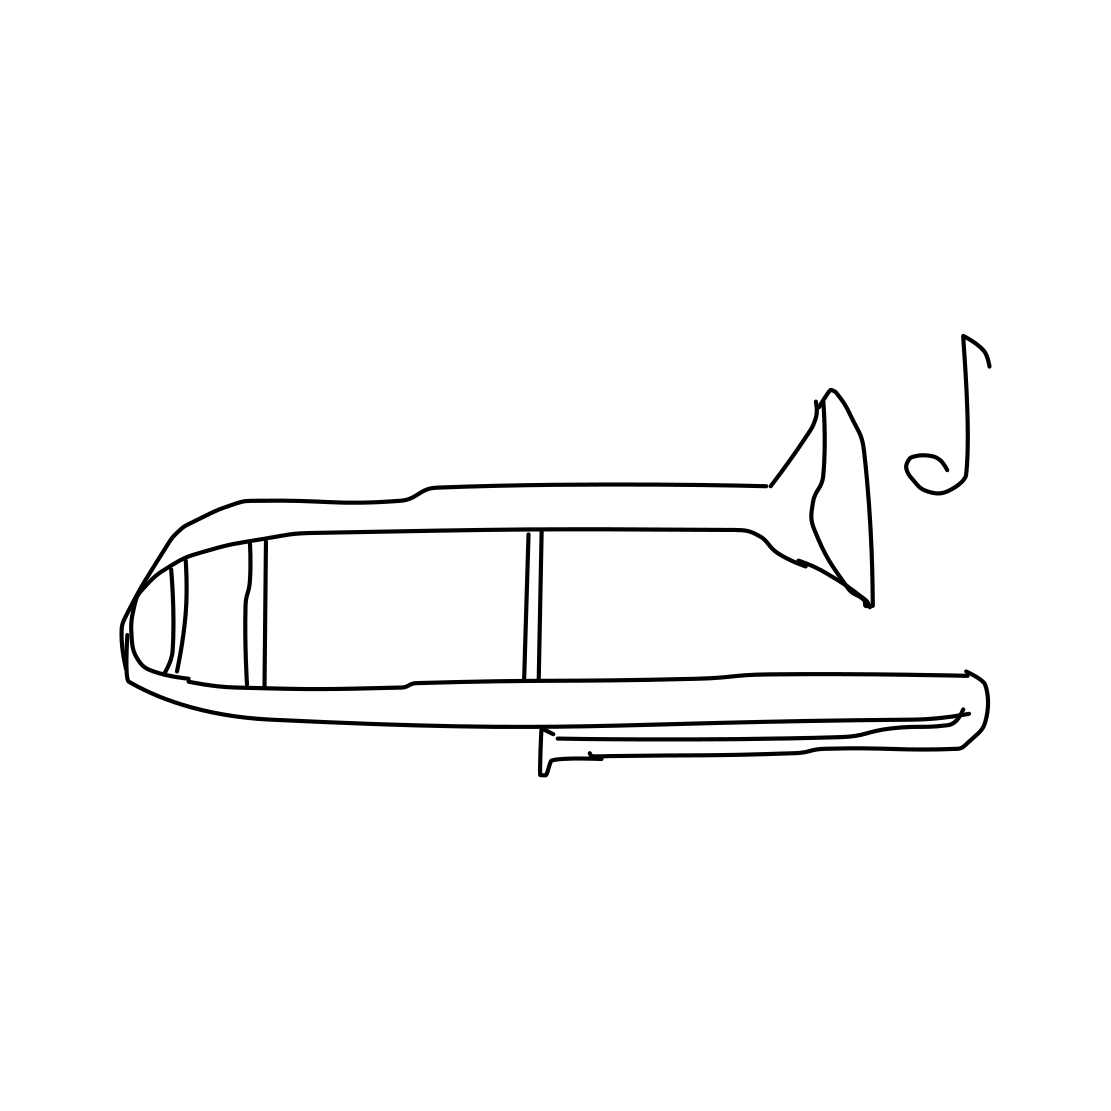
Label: trombone